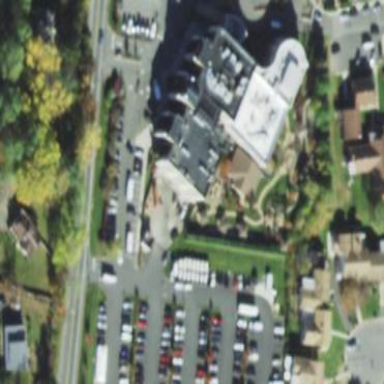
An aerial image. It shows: Hospital building.